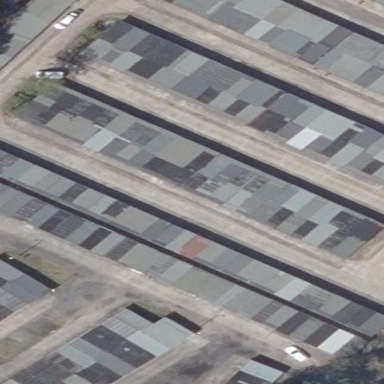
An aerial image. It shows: Group of garages.